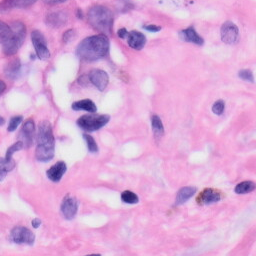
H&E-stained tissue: Skin